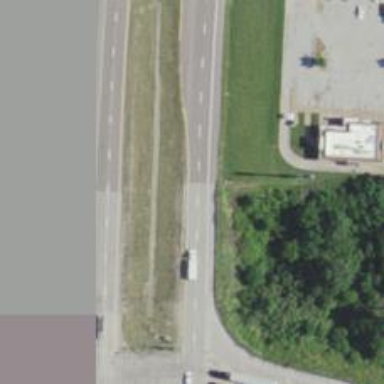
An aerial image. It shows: Trunk highway with expressway features.